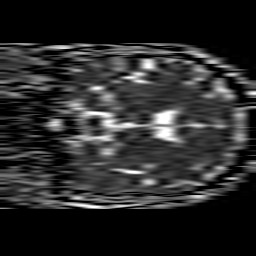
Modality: ADC
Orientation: coronal
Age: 58
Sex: male
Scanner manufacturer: philips
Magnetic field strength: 1.5 T
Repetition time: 3.538 s
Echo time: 0.09411 s